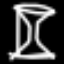
Label: hourglass